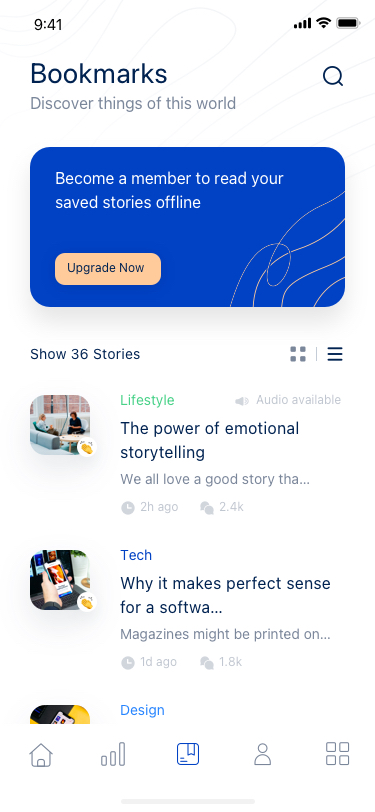
Text in this UI design:
Bookmarks
Discover things of this world
Upgrade Now
Become a member to read your
saved stories offline
Show 36 Stories
👏
The power of emotional storytelling
We all love a good story tha…
2h ago
2.4k
Lifestyle
Audio available
👏
Why it makes perfect sense for a softwa…
Magazines might be printed on…
1d ago
1.8k
Tech
👏
Building a successful design system
There’s been a boom of grea…
1d ago
1.6k
Design